Question: I am struggling with the following. I have a list view showing users in that belong to a team. The rows contain the user's knickname and its number of steps he walked since every last midnight using Google fit SDK.

So you see that Cerberus 33 walked 2342 steps and Lenovo 0.
I want the logged in user Cerberus 33 in my phone,to click to only one row i.e. the first one,so he can see an alert dialog with a leave team button.
Here is the part of my code.
I am retrieve the logged in username and password from another activity by using shared preferences.
'''
SharedPreferences settings =
PreferenceManager.getDefaultSharedPreferences(this);
username = settings.getString("username", "");
password = settings.getString("password", "");
'''
And now I compare this logged in username with the username I get from the database via the volley library.
'''
private void getTeamPlayers(final String teamId, final String username,
final String password) {
String tag_json_obj = "json_obj_req";
final HashMap<String, String> postParams1 = new HashMap<String,
String>();
postParams1.put("team_id", teamId);
postParams1.put("username", username);
postParams1.put("password", password);
Response.Listener<JSONObject> listener;
Response.ErrorListener errorListener;
final JSONObject jsonObject = new JSONObject(postParams1);
//{"team_id":"189","password":"xxx","username":"Cerberus 33"}
final JsonArrayRequest jsonObjReq1 = new
JsonArrayRequest(AppConfig.URL_GET_TEAM, jsonObject,
new com.android.volley.Response.Listener<JSONArray>() {
@Override
public void onResponse(JSONArray response) {
Log.d("TAG", response.toString());
try {
Log.d("JsonArray", response.toString());
for (int i = 0; i < response.length(); i++) {
JSONObject item =
response.getJSONObject(i);
userType = item.getString("user_type");
userName = item.getString("username");
TeamPlayers tm = new TeamPlayers();
tm.setLatestSteps(item.getString("latest_steps"));
tm.setNickname(item.getString("nickname"));
tm.setUserType(item.getString("user_type"));
String latestSteps =
item.getString("latest_steps");
String userType =
item.getString("user_type");
int totalSteps =
Integer.valueOf(latestSteps);
Log.d("total", "steps: " + totalSteps);
teamPlayersList.add(tm);
Log.d("Username",username);
Log.d("UserName",userName);
//comparing username(loggin user)
//with userName(username retrieved by database)
if(username.equals(userName)) {
listView.setOnItemClickListener(new
AdapterView.OnItemClickListener() {
@Override
public void
onItemClick(AdapterView<?> parent, View view, int
position, long id) {
Toast.makeText(getApplicationContext(), "It's me!!",
Toast.LENGTH_SHORT).show();
}
});
}
}
} catch (JSONException e) {
e.printStackTrace();
}
//pDialog.dismiss();
}
}, new com.android.volley.Response.ErrorListener() {
@Override
public void onErrorResponse(VolleyError error) {
VolleyLog.d("TAG", "Error: " + error.getMessage());
//pDialog.dismiss();
}
}) {
@Override
public String getBodyContentType() {
return "application/json; charset=utf-8";
}
};
// Adding request to request queue
AppController.getInstance().addToRequestQueue(jsonObjReq1,
tag_json_obj);
VolleySingleton.getInstance(getApplicationContext()).
addToRequestQueue(jsonObjRequest);
}
'''
Here is the output.
'''
[{"latest_steps":"2342","user_type":"LEADER","nickname":"Cerberus
33","username":"cerberus_33@hotmail.com"},
{"latest_steps":"0","user_type":"LEADER","nickname":"Lenovo",
"username":"lenovo@gmail.com"}]
steps: 2342
D/Username: cerberus_33@hotmail.com
D/UserName: cerberus_33@hotmail.com
D/total: steps: 0
D/Username: cerberus_33@hotmail.com
D/UserName: lenovo@gmail.com
D/TAG: {"team_steps":"2342"}
D/team steps: 2342
'''
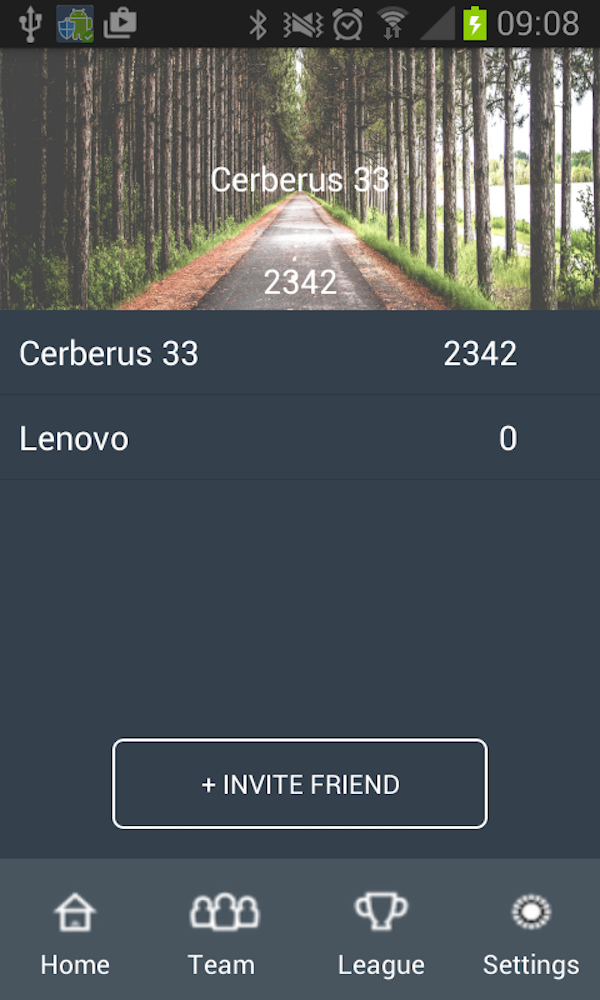
Answer: I understand you want the user to have only the ability to click on his own row. I suppose you have an adapter to build row of your 'ListView'. In this adapter override the method 'boolean isEnabled(int position)' to enabled only the desired row.
In your adapter add the following
'''
@Override
public boolean isEnabled(int position) {
if (position is user row) {
return true;
} else {
return false;
}
}
'''
This will allow the user to clik only on the row where you return true (position is user row). Then you can use 'listView.setOnItemClickListener()' as usual.
This is what I do but both rows are disabled now.
'''
adapter = new CustomAdapter(getApplication(), teamPlayersList){
@Override
public boolean isEnabled(int position) {
String currentName = teamPlayersList.get(position).getUserName();//i'm not sur this is the right getter but it should be
//the spirit is to compare the name of the user of this row to the name of the user you want to enabled
if (currentName.equals(userName)) {
return true;
} else {
return false;
}
}
};
}
listView.setOnItemClickListener(new
AdapterView.OnItemClickListener() {
@Override
public void onItemClick(AdapterView<?>
parent, View view, int position, long id) {
Toast.makeText(getApplicationContext(),"It's
me",Toast.LENGTH_SHORT).show();
}
});
'''